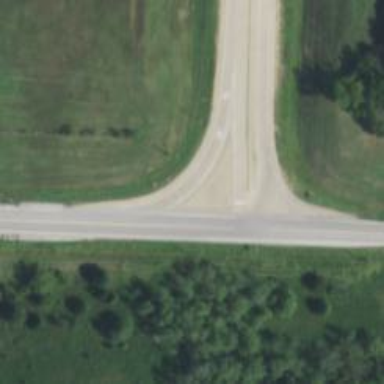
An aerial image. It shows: Stop road.